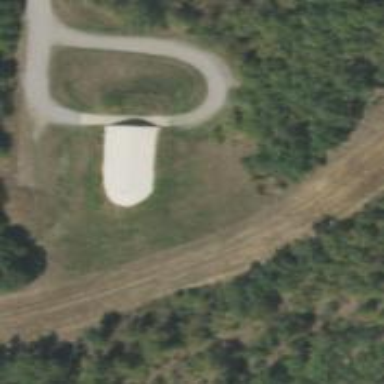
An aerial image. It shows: Military bunker for protection and defense.